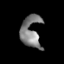
Tissue: lung
Cell type: Epithelial cells
Senescence score: 0.1614
Nuclear area (px): 590
Mean DAPI intensity: 125.917